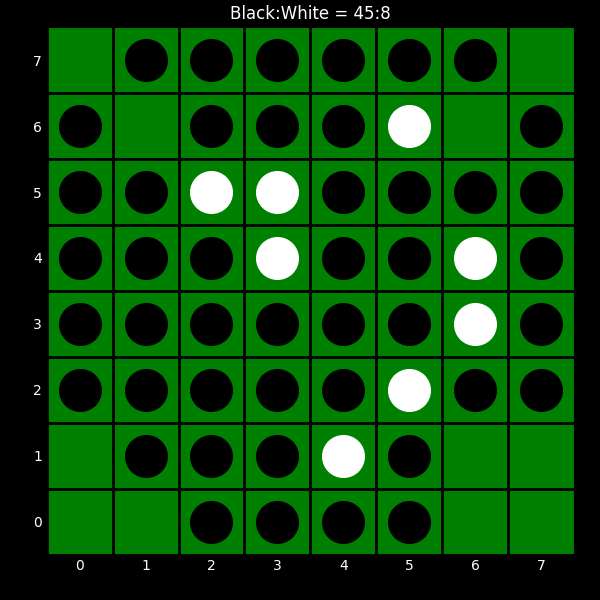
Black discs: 45
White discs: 8